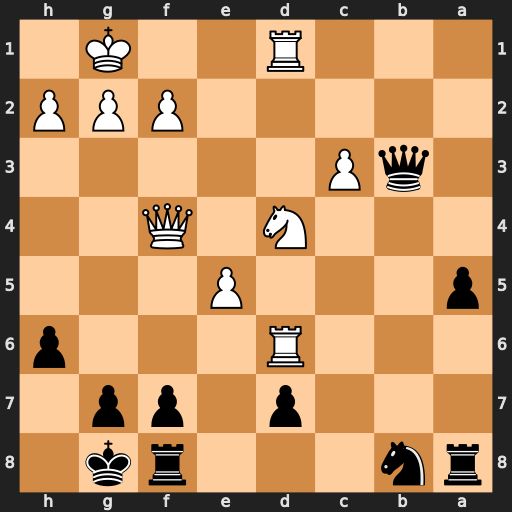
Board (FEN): rn3rk1/3p1pp1/3R3p/p3P3/3N1Q2/1qP5/5PPP/3R2K1
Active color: b
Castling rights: -
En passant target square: -
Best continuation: Qxd1#